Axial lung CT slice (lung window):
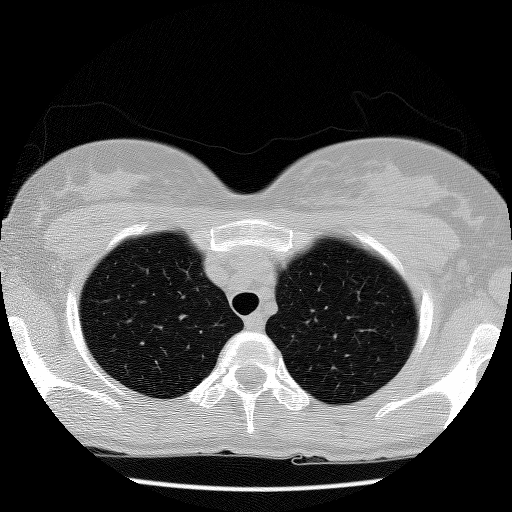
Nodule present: no